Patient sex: M
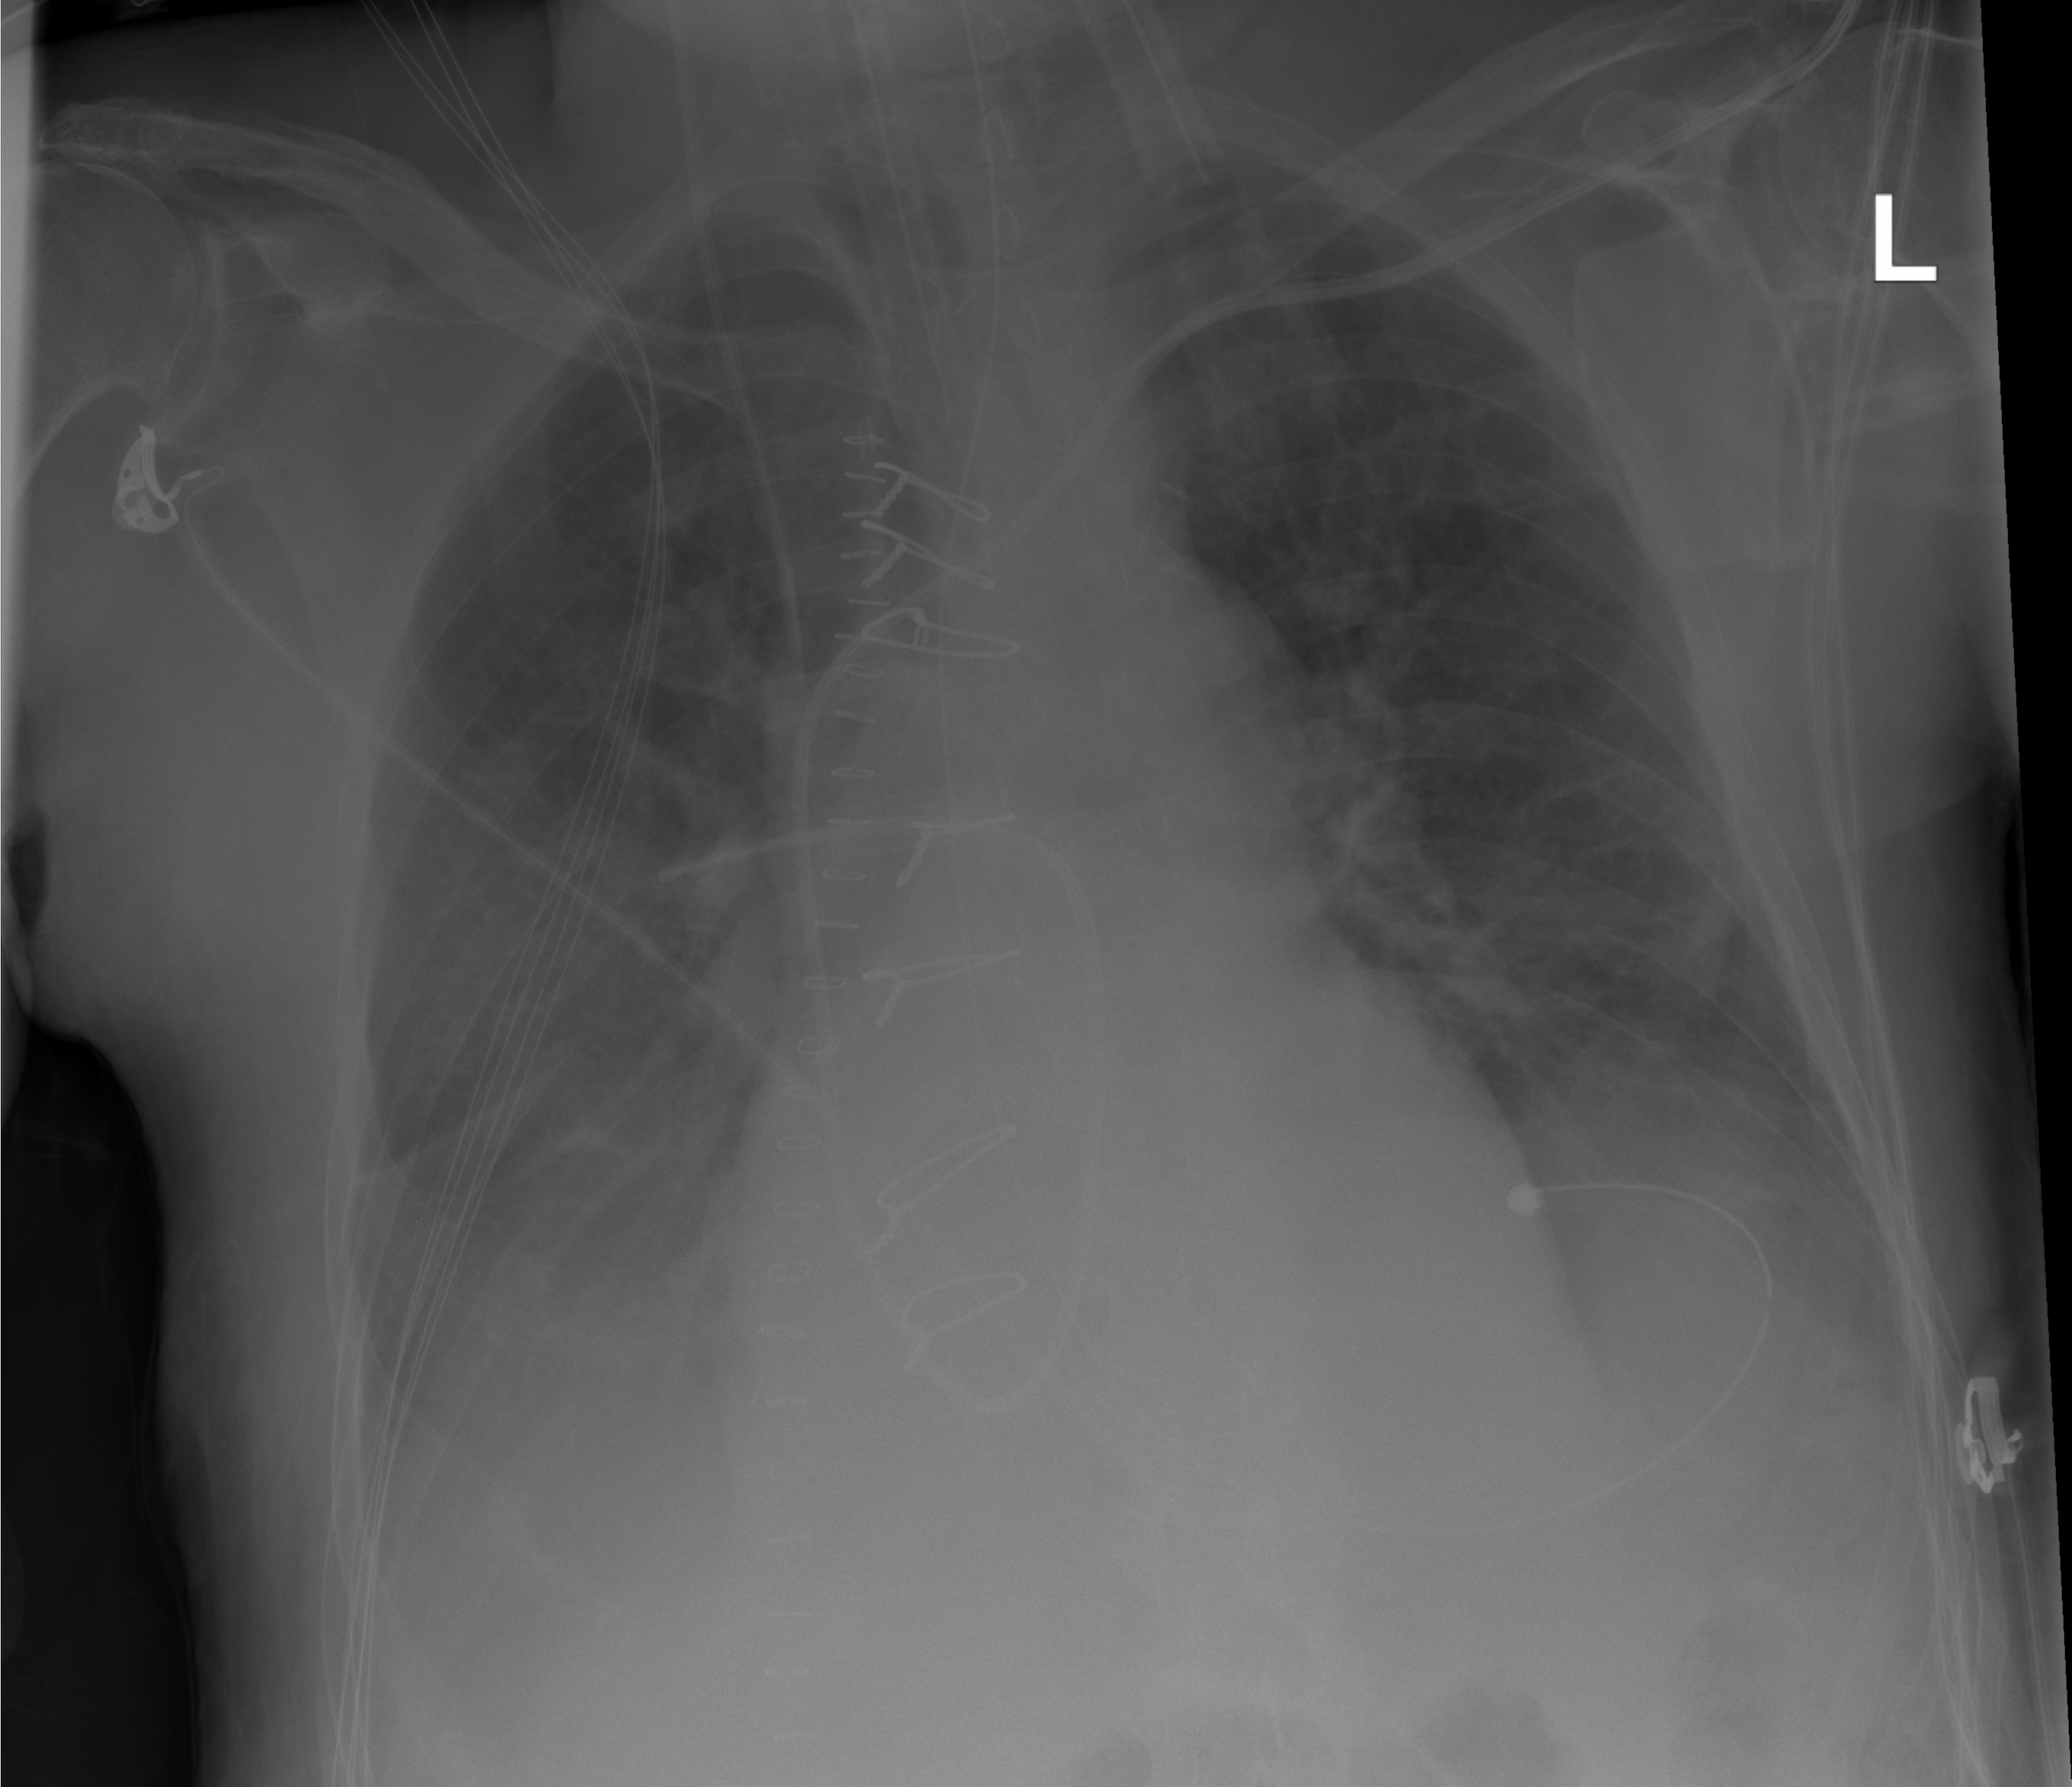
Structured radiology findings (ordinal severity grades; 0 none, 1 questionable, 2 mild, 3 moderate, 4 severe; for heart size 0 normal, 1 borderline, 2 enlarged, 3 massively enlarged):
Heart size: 2
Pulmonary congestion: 0
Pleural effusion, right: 2
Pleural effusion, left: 1
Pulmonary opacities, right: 0
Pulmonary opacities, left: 0
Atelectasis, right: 2
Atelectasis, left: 2